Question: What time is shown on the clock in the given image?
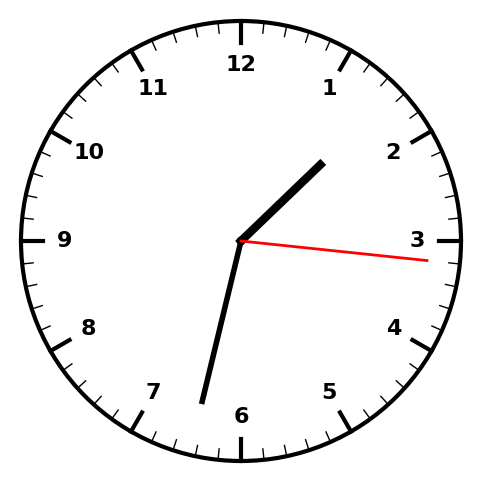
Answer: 01:32:16